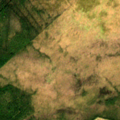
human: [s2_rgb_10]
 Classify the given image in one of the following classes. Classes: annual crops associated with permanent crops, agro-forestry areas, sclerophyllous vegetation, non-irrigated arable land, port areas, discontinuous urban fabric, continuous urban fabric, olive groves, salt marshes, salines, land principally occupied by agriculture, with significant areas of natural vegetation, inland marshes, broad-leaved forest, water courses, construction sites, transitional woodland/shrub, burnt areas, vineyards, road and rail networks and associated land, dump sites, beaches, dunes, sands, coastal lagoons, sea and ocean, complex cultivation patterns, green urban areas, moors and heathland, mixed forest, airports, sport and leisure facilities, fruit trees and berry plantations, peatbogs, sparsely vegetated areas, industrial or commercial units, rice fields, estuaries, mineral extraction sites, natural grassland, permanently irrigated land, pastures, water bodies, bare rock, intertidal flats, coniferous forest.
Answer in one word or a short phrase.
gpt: non-irrigated arable land, coniferous forest, mixed forest, transitional woodland/shrub, peatbogs